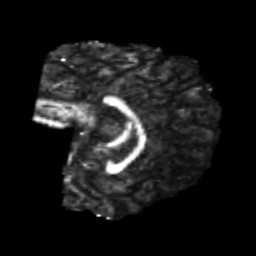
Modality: FA
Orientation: sagittal
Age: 22
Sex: male
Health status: healthy
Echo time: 0.074 s